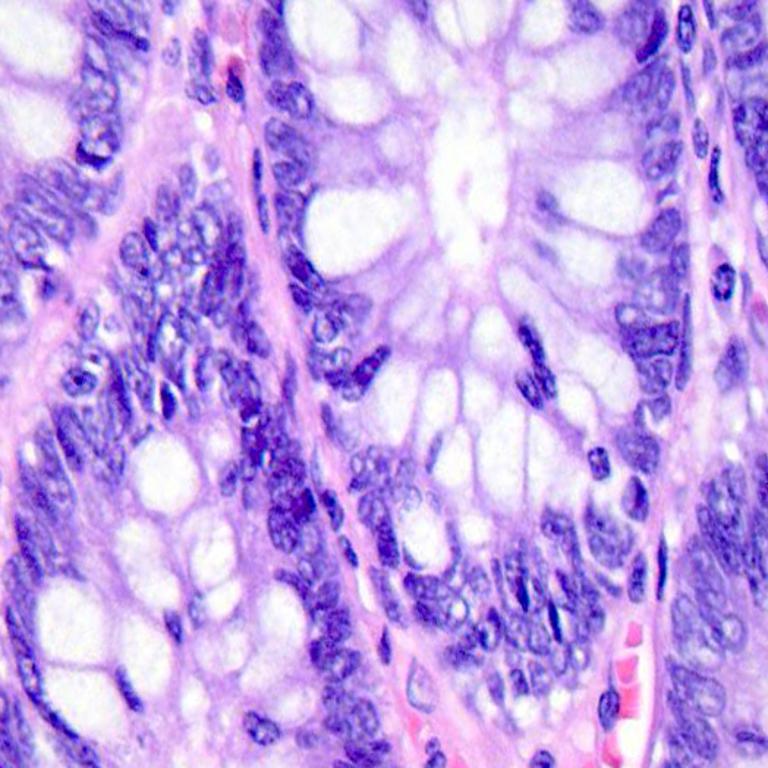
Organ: colon
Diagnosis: benign